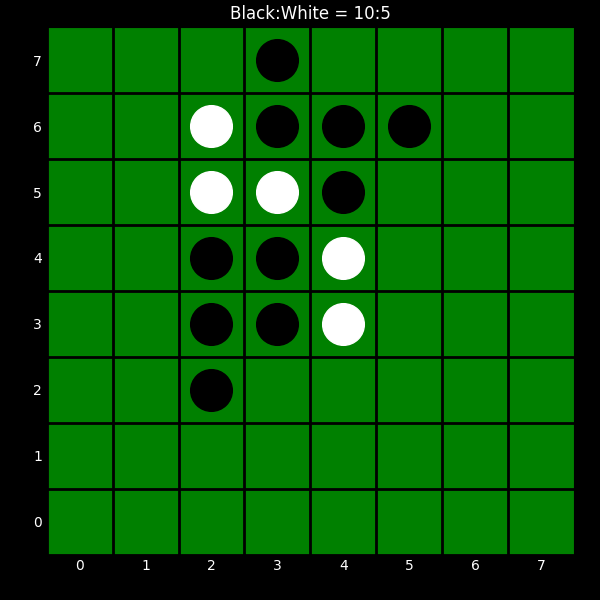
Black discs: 10
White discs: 5